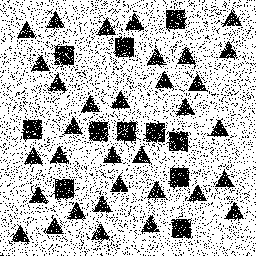
Squares: 11
Triangles: 33
Stars: 0
Total shapes: 44